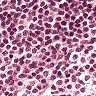
Metastatic tissue present: no